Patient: sex M, age 54
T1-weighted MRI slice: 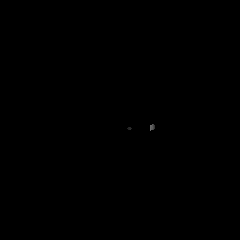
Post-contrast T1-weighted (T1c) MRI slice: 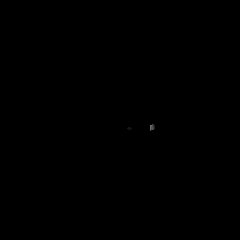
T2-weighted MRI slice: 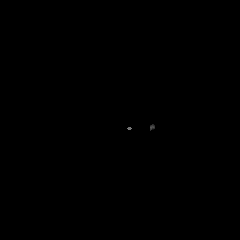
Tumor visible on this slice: no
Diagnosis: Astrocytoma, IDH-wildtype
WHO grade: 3